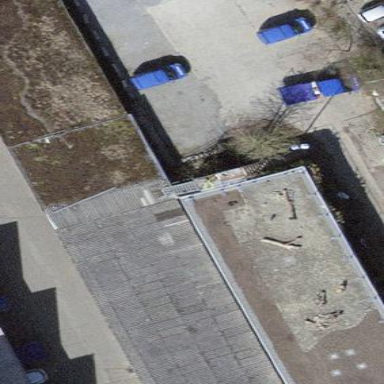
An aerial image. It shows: Commercial building.